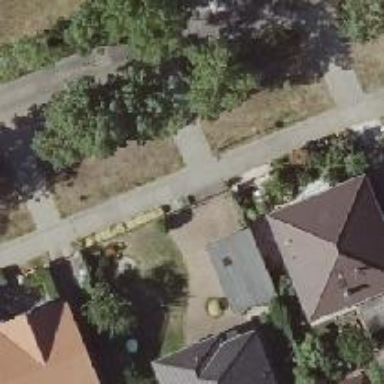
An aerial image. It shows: Concrete driveway serving as service road.